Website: slack
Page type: payment
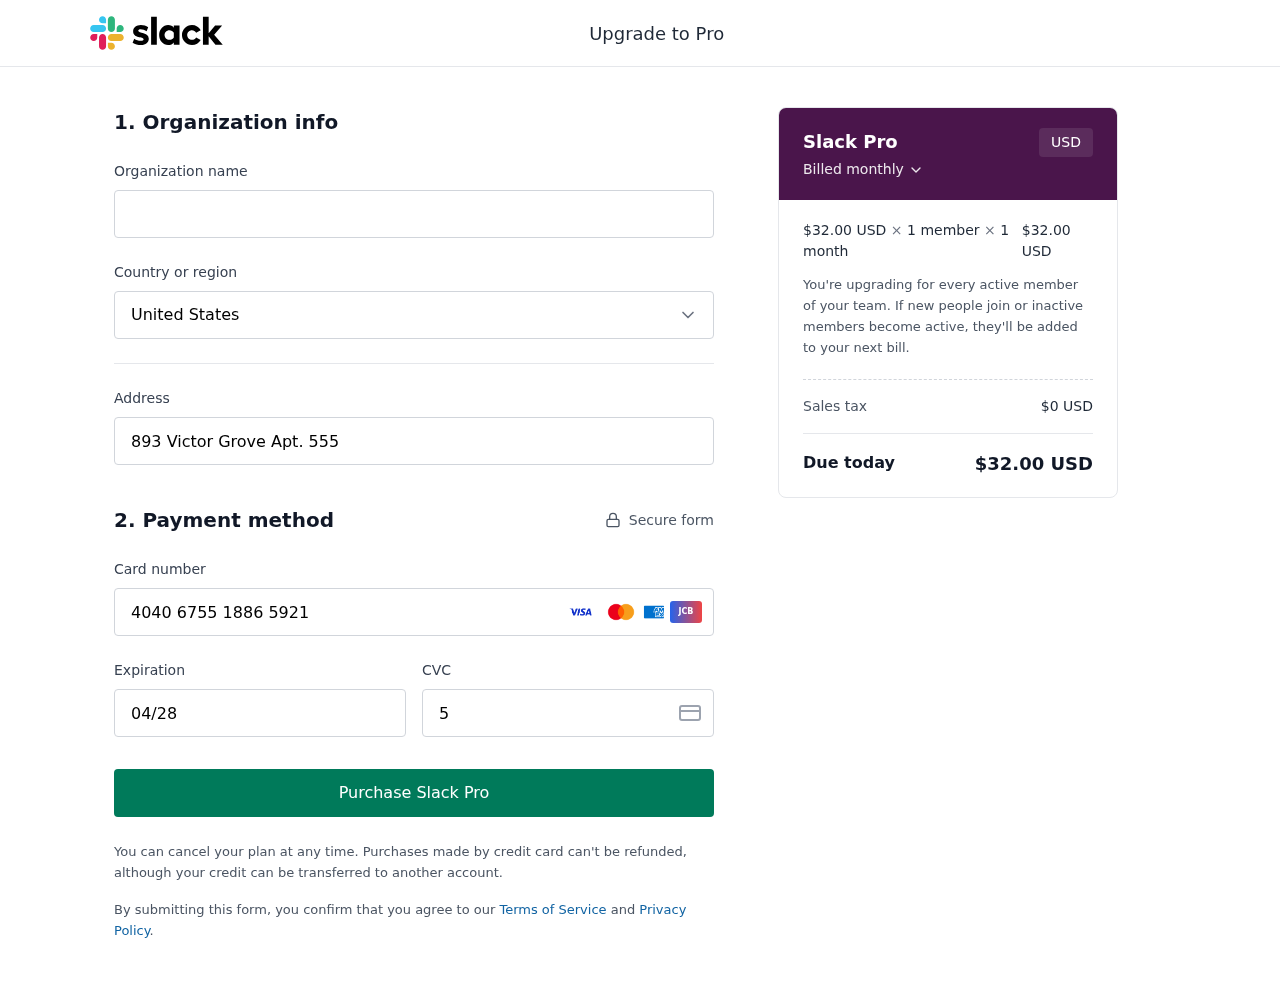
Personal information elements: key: PII_CARD_CVV
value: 567
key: PII_CARD_EXPIRY
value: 04/28
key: PII_CARD_NUMBER
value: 4040 6755 1886 5921
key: PII_COUNTRY
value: United States
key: PII_STREET
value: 893 Victor Grove Apt. 555
Product elements: key: PRODUCT1_PRICE
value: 32
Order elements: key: ORDER_SUBTOTAL
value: $32.00 USD
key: ORDER_TAX
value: $0 USD
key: ORDER_TOTAL
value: $32.00 USD